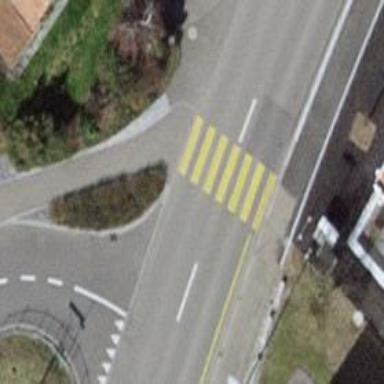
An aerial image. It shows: Uncontrolled crossing on the road.